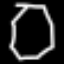
Label: octagon